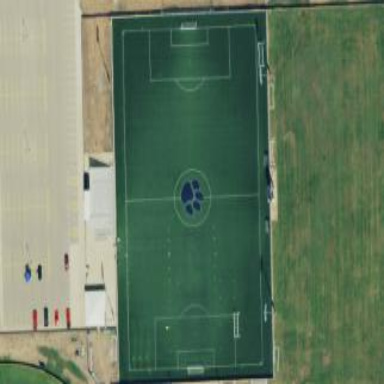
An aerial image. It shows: Artificial turf soccer pitch for leisure sports.